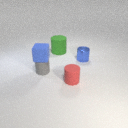
large green rubber cylinder to the left of small blue metal cylinder